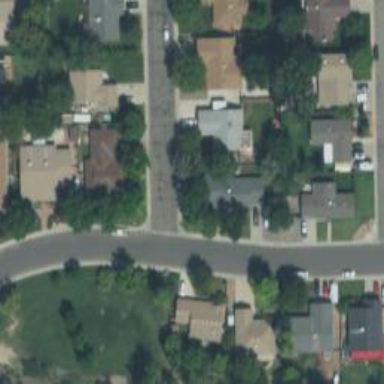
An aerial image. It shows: Residential road with separate asphalt sidewalk.